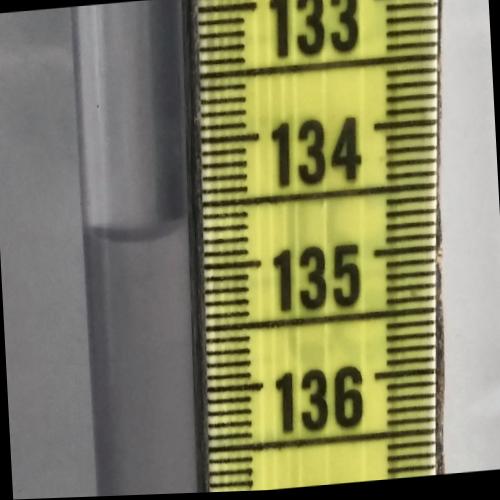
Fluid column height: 134.7 cm